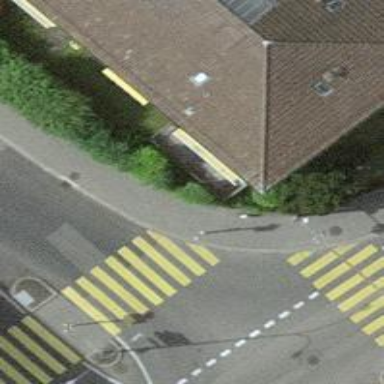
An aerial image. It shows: Kerb barrier.